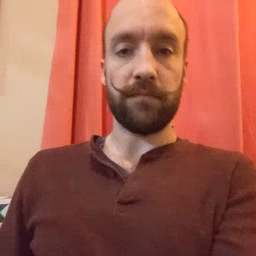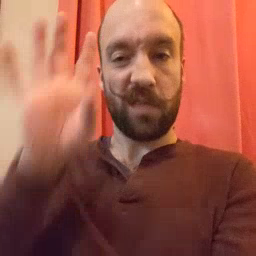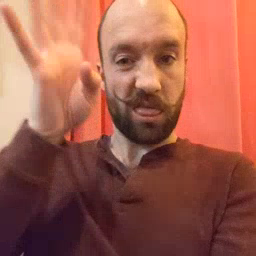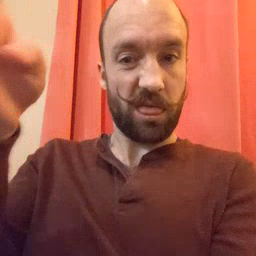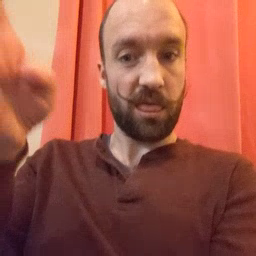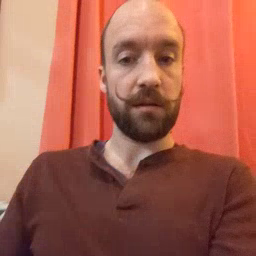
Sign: pretend